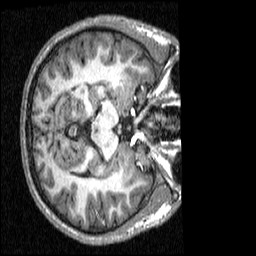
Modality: T1w
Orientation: axial